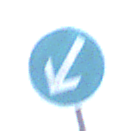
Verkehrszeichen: VorgeschriebeneVorbeifahrtLinks
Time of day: SunriseSunset
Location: Outdoor (Nature)
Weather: PartlyCloudy
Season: NotSpecified
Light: Natural